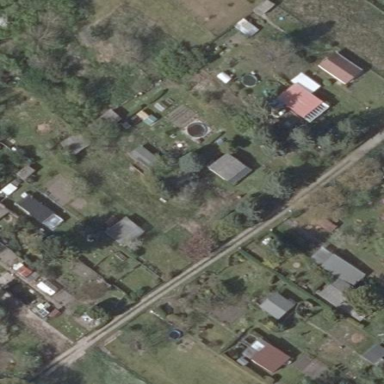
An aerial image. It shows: Allotments area.